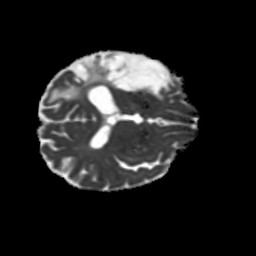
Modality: MD
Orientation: axial
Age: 56
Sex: male
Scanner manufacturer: siemens
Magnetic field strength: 3 T
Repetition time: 5.25 s
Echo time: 0.08 s